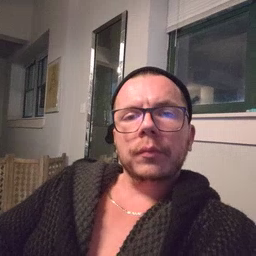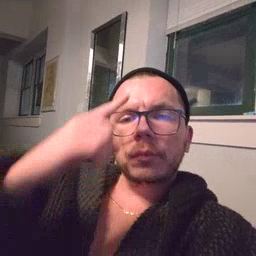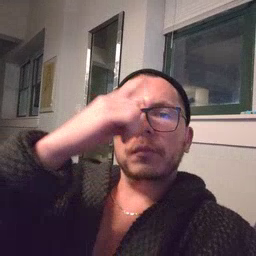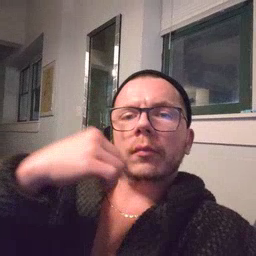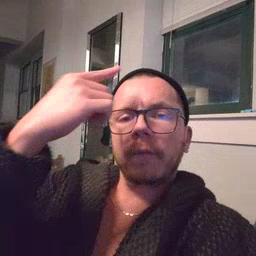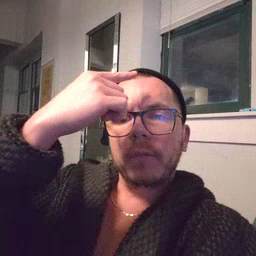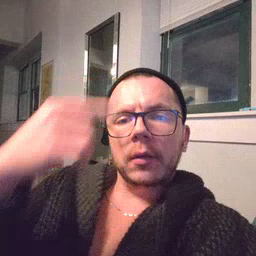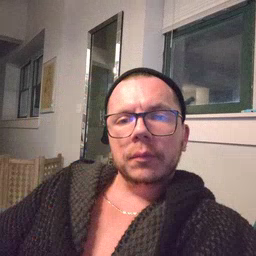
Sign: face